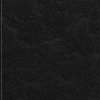
Atmospheric dust classification: dusty